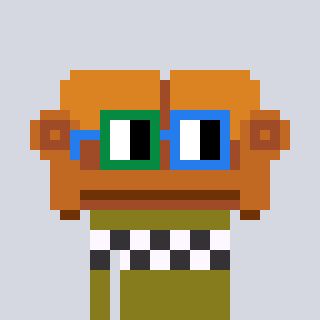
a pixel art character with square green and blue glasses, a couch-shaped head and a gunk-colored body on a cool background